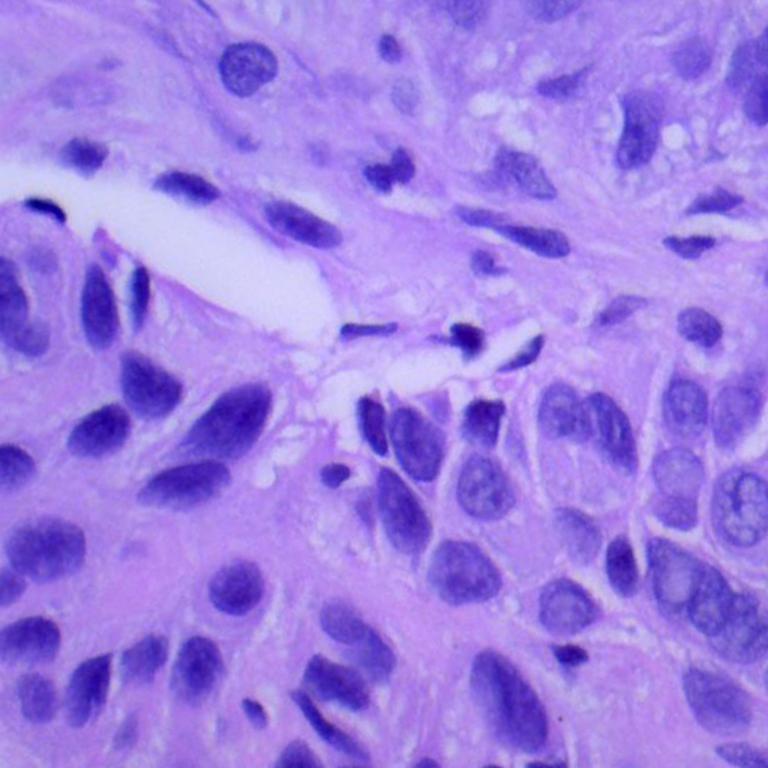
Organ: lung
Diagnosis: squamous carcinomas